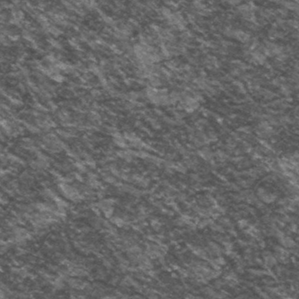
Label: frost